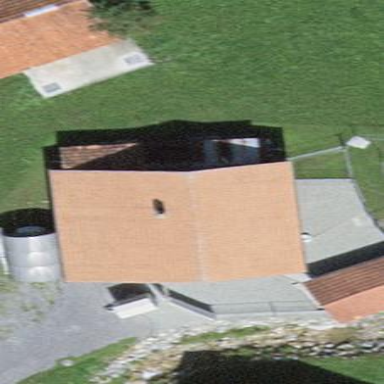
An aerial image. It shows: Residential building.